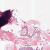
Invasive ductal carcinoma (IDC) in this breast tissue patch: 0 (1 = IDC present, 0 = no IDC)